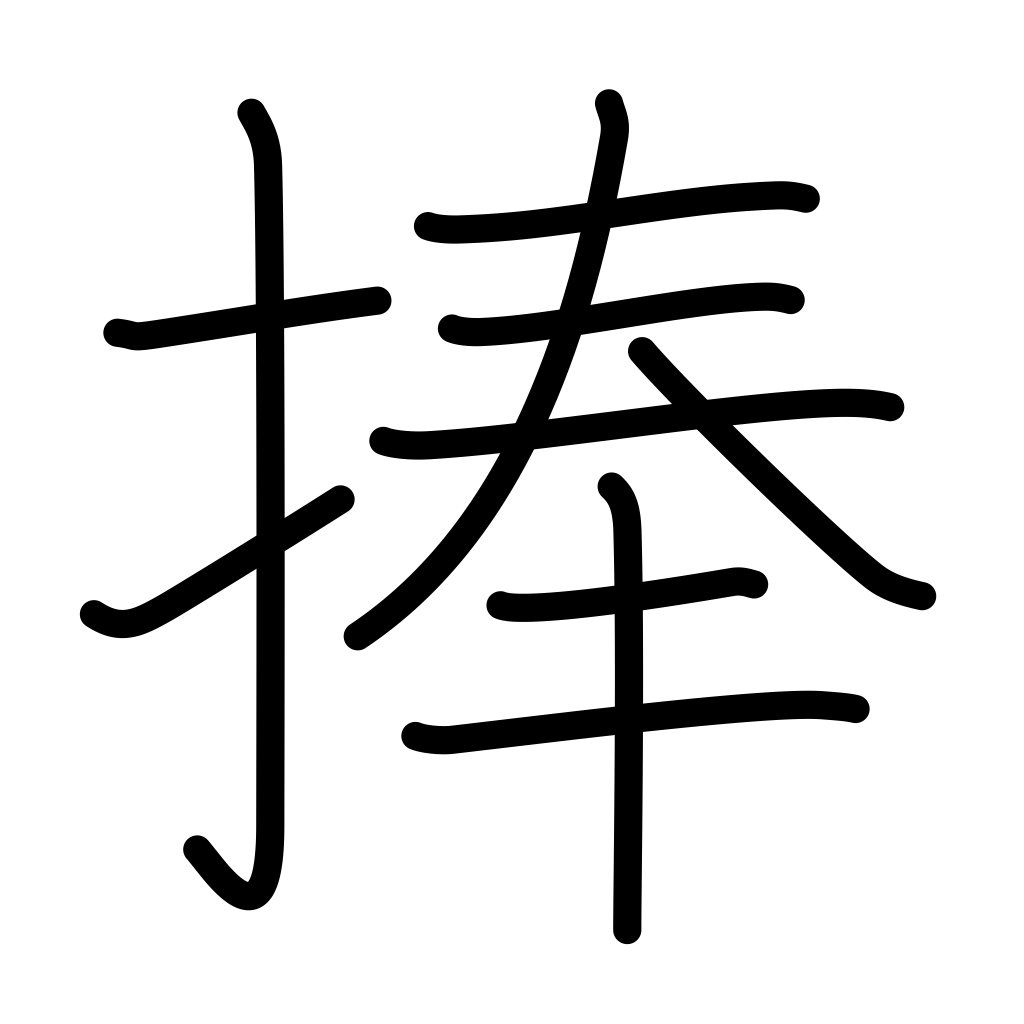
Meaning: lift up, give, offer, consecrate, sacrifice, dedicate